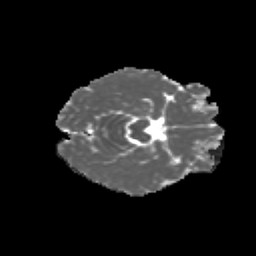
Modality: MD
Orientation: axial
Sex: female
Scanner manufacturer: siemens
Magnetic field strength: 3 T
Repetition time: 5 s
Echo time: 0.071 s